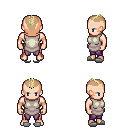
a pixel art fantasy rpg character, male body template, human, light skin, white tunic, magenta pants, white blonde short mohawk hairstyle, white slippers, four views (front, back, left, right), 2x2 character sprite sheet, small pixel art, hard edges, no anti-aliasing